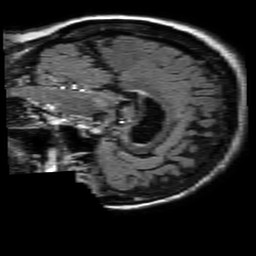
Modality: FLAIR
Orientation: sagittal
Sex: female
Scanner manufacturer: philips
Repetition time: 11 s
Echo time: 0.125 s